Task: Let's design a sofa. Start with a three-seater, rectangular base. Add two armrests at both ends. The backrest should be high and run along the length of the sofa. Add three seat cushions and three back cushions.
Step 101:
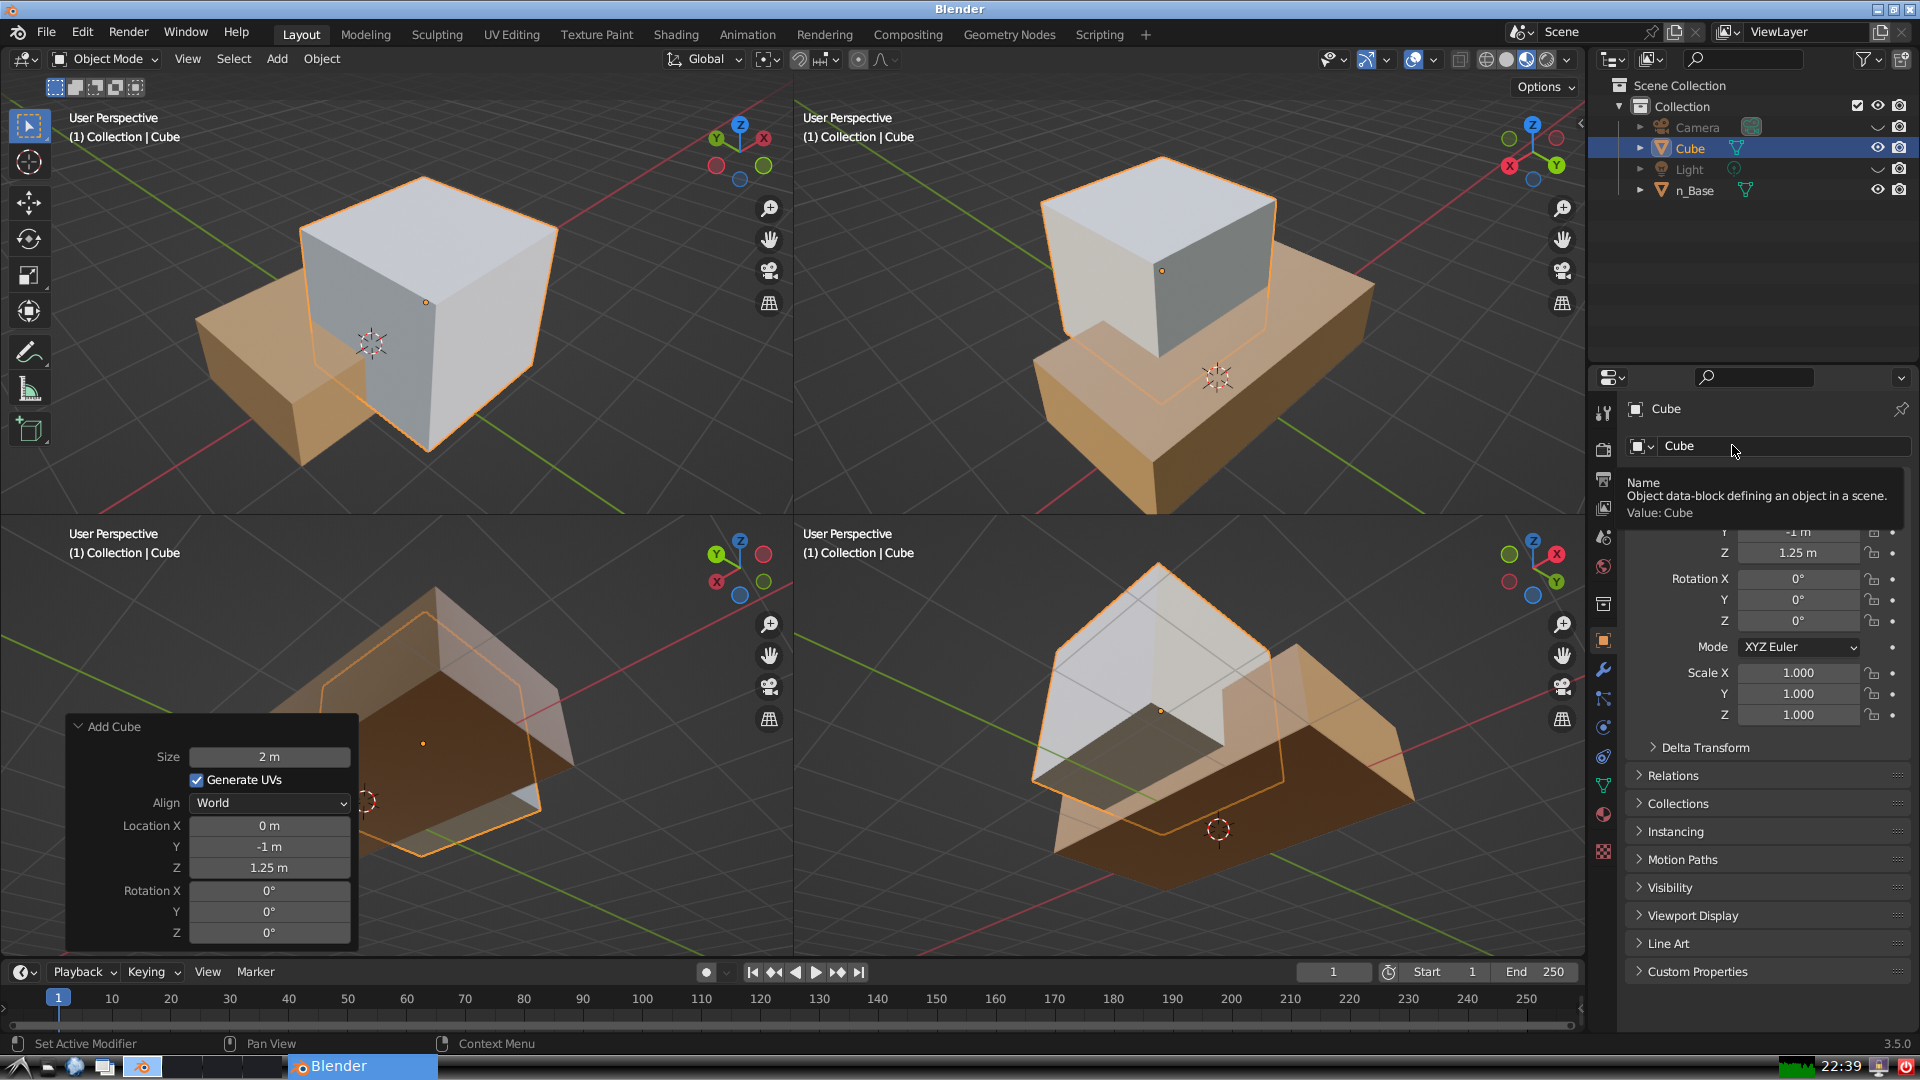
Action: click: no